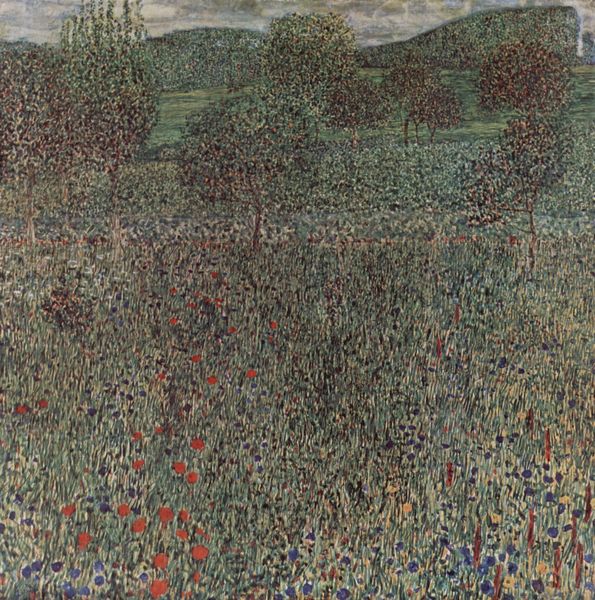
Titel: Blühendes Feld
Künstler: Gustav Klimt
Standort: Pittsburgh (Pennsylvania)
Institution: Carnegie Museum of Art
Schlagwörter: baum, blau, dunkel, gemälde, himmel, meer, wasser, wolken, bäume, fluss, gelb, grün, impressionismus, landschaft, blume, blumen, braun, frankreich, grau, hintergrund, paris, skizze, zeichnung, ölbild, blüten, gras, obst, rasen, rot, weg, wiese, expressionismus, malerei, muster, öl, feld, horizont, hügel, natur, gebüsch, pastos, pfad, sträucher, wald, garten, sommer, pointilismus, berge, hecke, französisch, wetter, jugendstil, monet, manet, klimt, blumenwiese, frühling, mohn, mohnblumen, strich, kornblumen, himme, iris, obstbäume, grad, seurat, signac, grashalm, kornblume, klee, blumenmeer, mohnfeld, blmen, duktur, mohnblume, farbenmeer, blumenfeld, simmer, gunkel, wassw, wasswr, pinseltechnik, maiglocken, h¨gle, galla placidia